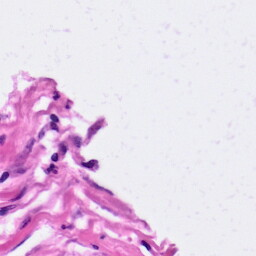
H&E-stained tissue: Pancreatic